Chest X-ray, PA view. Patient: 61 years old, sex F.
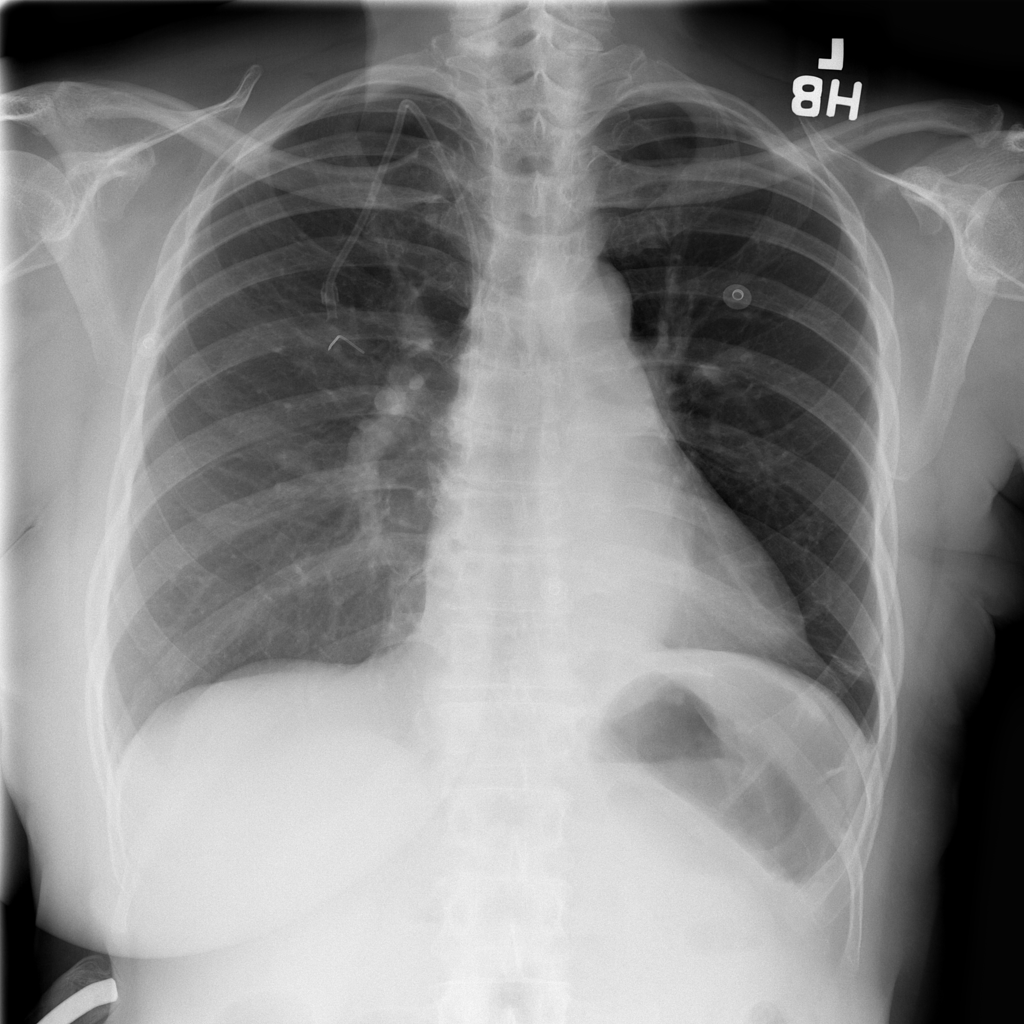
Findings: No Finding